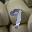
Label: 9